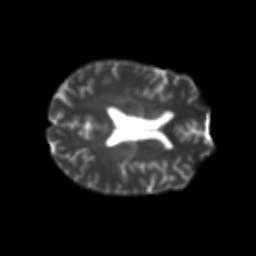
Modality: T2w
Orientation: axial
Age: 25
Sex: male
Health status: healthy
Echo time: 0.074 s